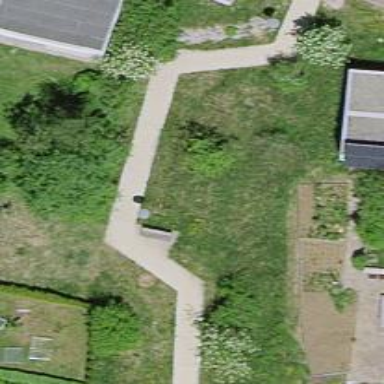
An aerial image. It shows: Bench.